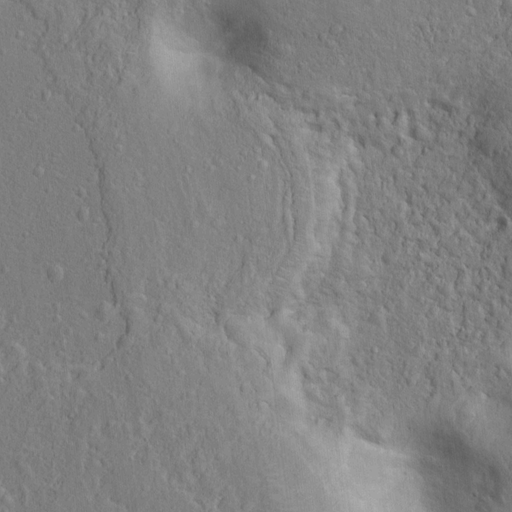
Objects detected: cone, cone